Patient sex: F
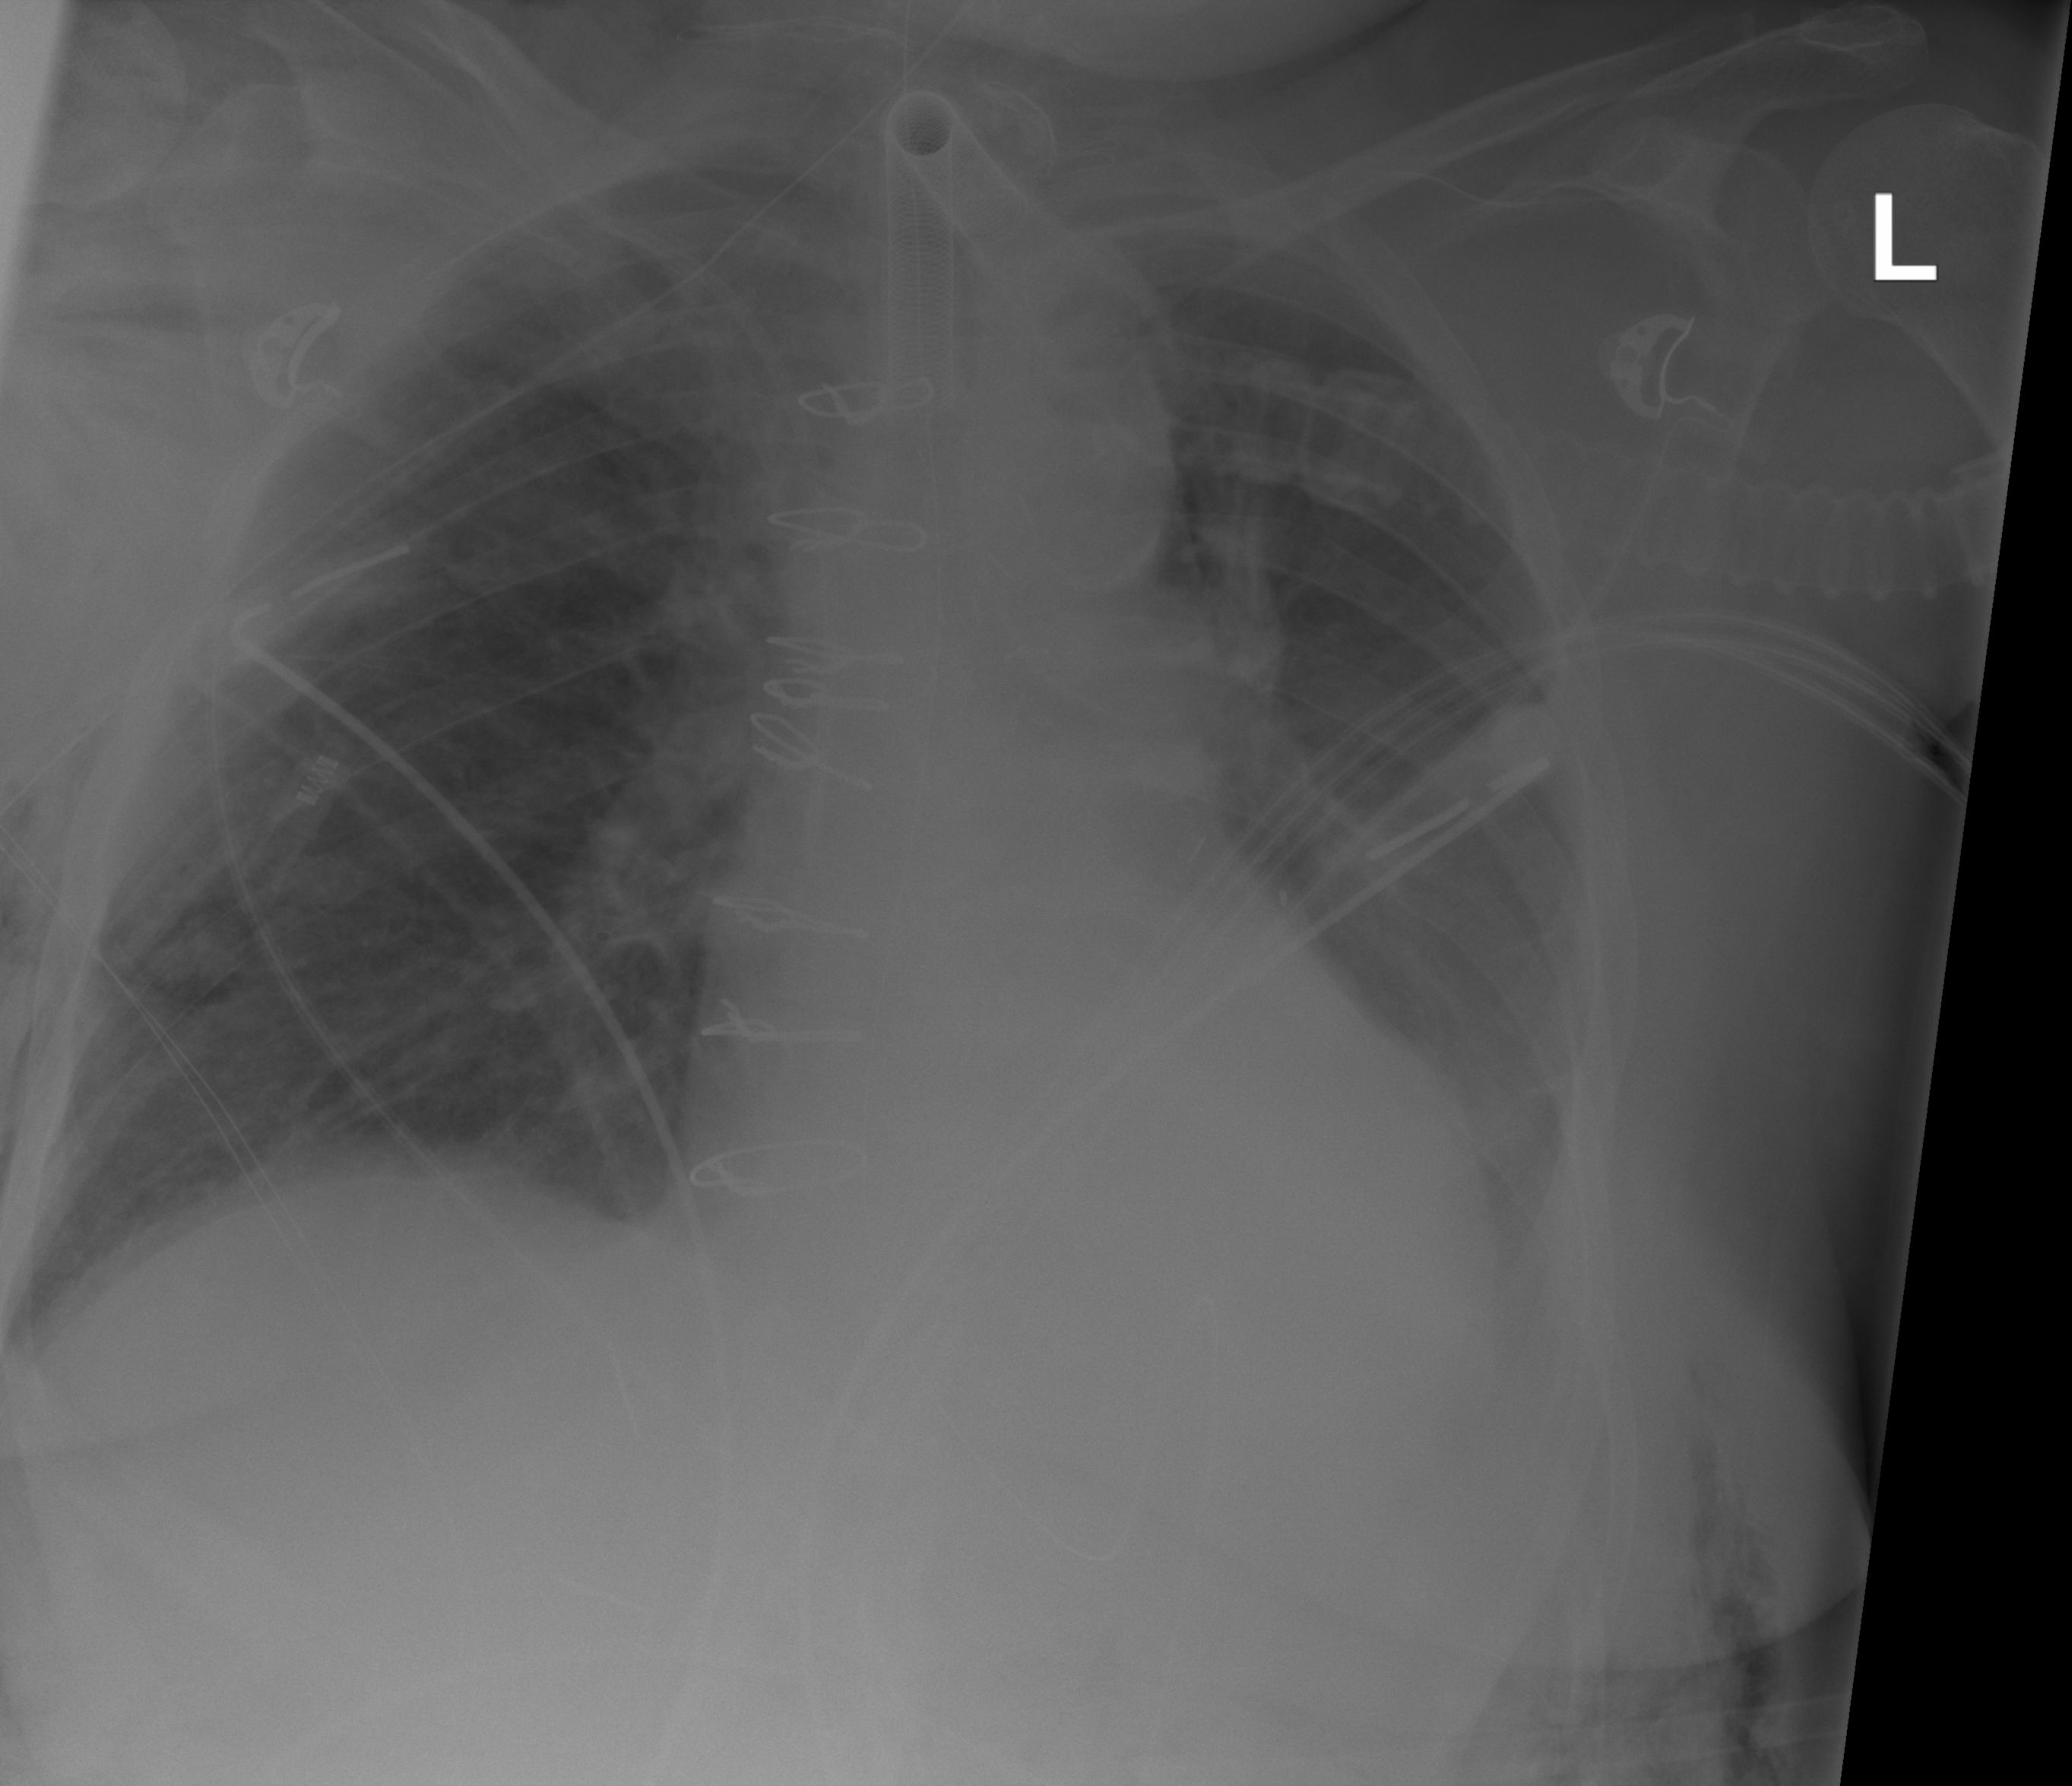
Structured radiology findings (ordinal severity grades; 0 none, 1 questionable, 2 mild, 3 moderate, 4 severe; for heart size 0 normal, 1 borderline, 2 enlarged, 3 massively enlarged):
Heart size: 1
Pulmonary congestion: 2
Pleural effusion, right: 0
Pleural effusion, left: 2
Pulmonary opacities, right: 1
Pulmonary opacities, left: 1
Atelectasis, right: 0
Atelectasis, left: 2